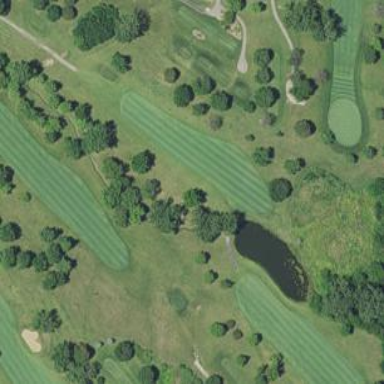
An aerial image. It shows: Grassy area designated as golf fairway.